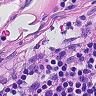
Metastatic tissue present: no